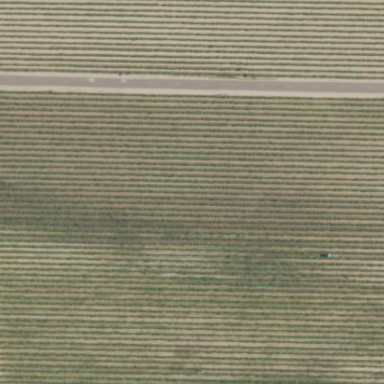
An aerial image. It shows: Vineyard.